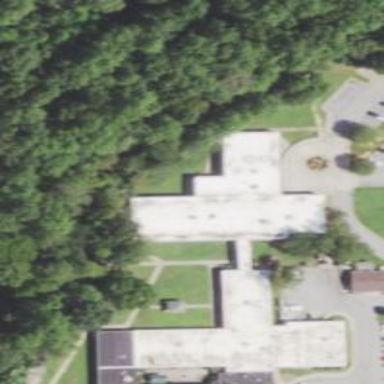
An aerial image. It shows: Building that serves as nursing home.